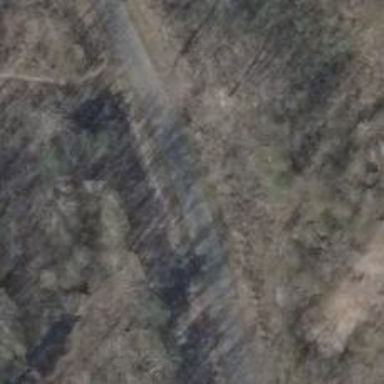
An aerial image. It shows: Unclassified road with asphalt surface.